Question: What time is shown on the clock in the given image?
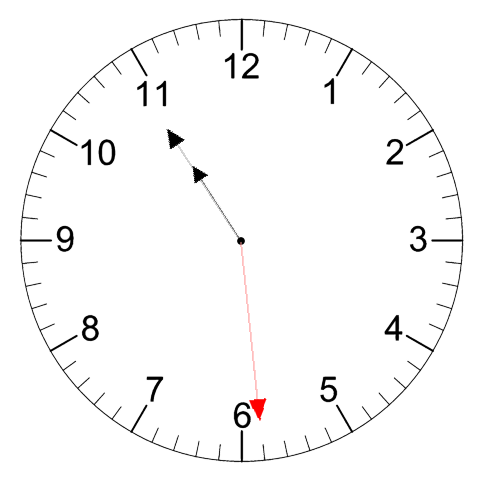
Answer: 10:54:29